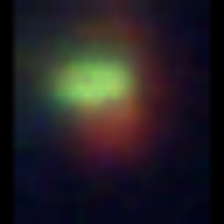
Taxon: NanoPlankton
Group: Other